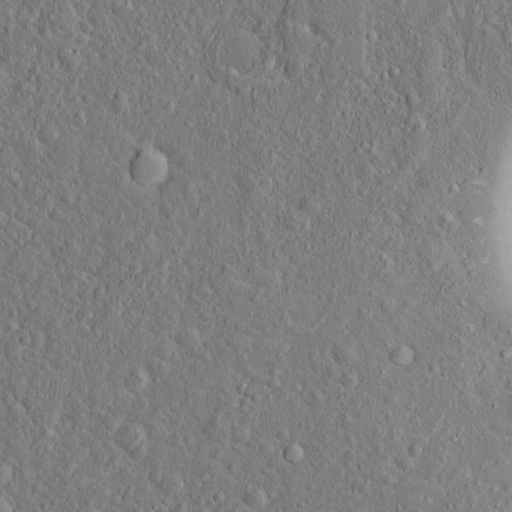
Classes present: Background, Cone